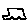
Label: car